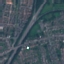
Land use / land cover: Highway